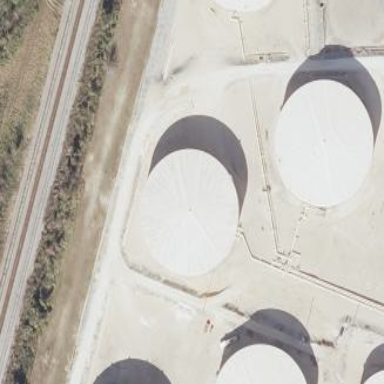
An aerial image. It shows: Storage tank which is man-made.